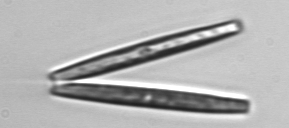
Label: Thalassionema